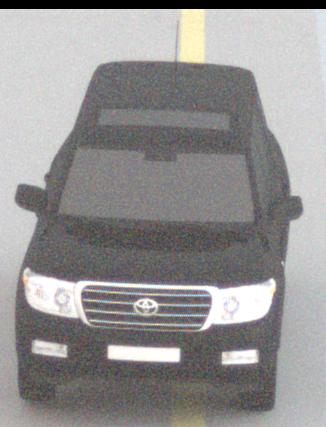
Make: Toyota
Model: Land Cruiser V8 4.7
Detailed model: Land Cruiser V8 (J20)
Model produced from: 2008/03
Model produced until: 2009/11
Doors: 5
Color: black
Road condition: dry road
Daytime: night
Contrast: low contrast